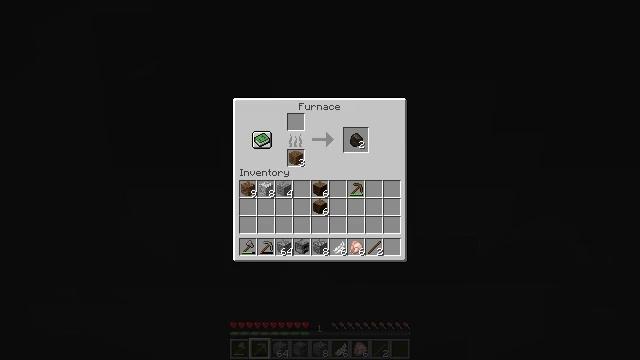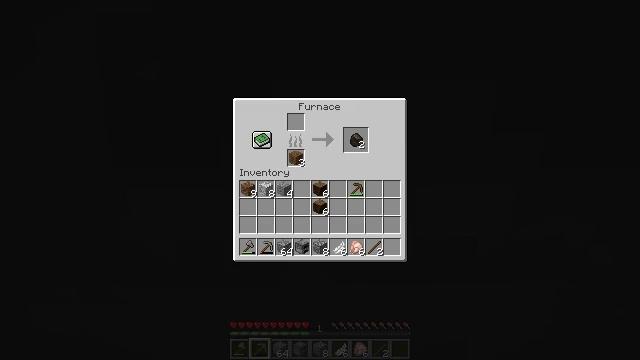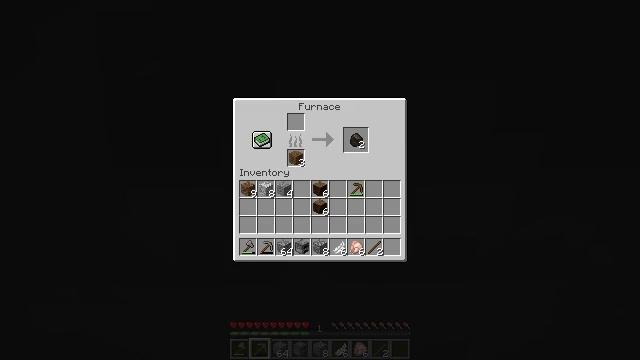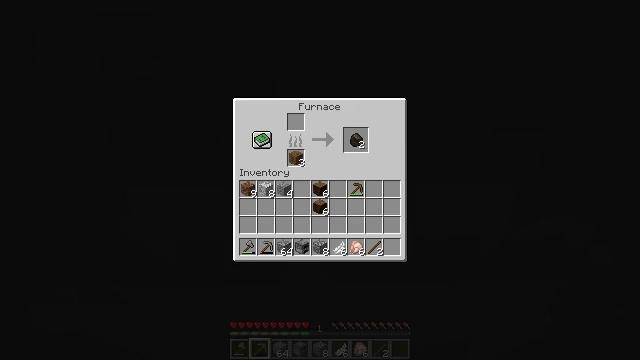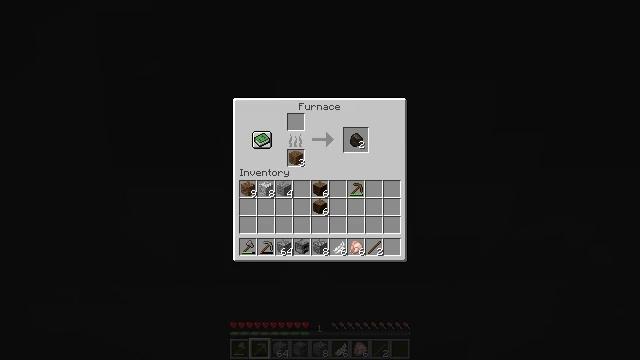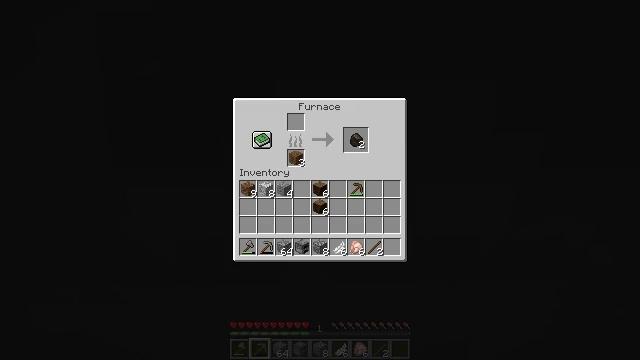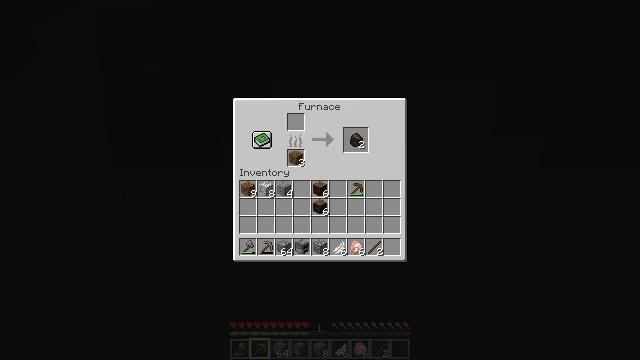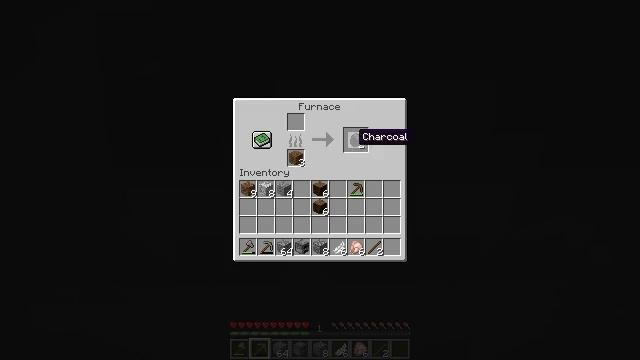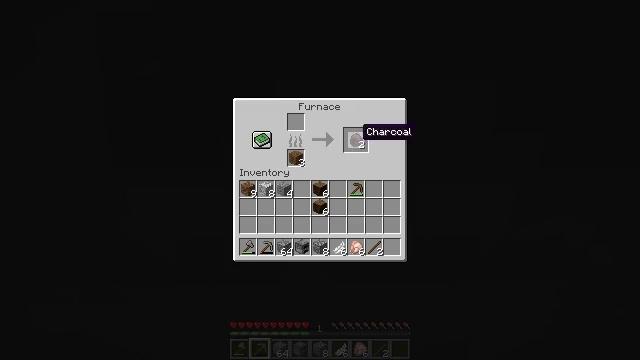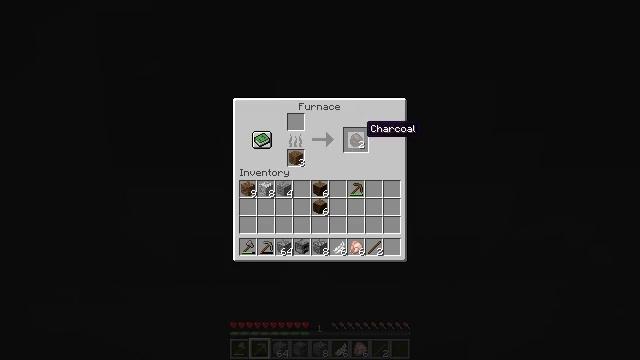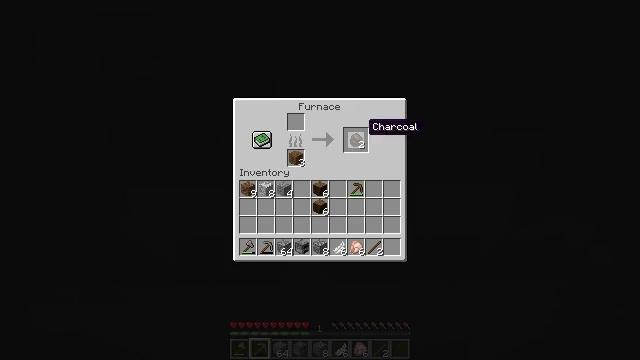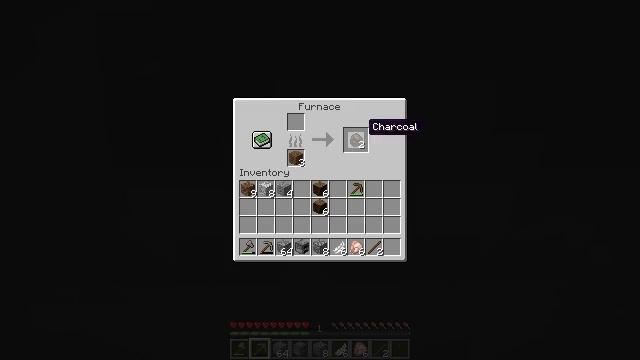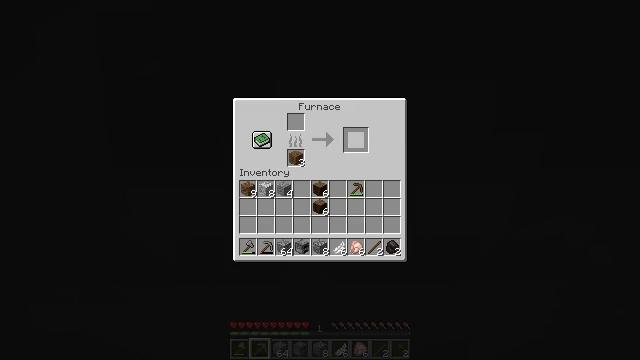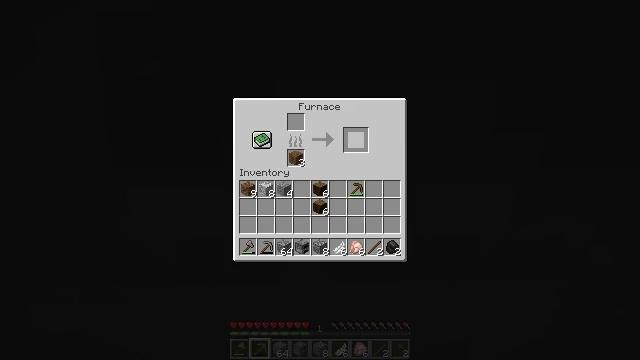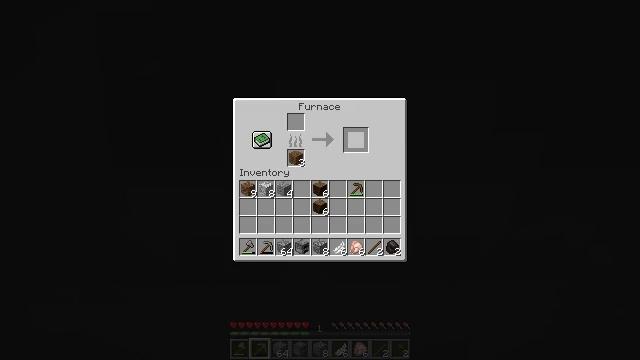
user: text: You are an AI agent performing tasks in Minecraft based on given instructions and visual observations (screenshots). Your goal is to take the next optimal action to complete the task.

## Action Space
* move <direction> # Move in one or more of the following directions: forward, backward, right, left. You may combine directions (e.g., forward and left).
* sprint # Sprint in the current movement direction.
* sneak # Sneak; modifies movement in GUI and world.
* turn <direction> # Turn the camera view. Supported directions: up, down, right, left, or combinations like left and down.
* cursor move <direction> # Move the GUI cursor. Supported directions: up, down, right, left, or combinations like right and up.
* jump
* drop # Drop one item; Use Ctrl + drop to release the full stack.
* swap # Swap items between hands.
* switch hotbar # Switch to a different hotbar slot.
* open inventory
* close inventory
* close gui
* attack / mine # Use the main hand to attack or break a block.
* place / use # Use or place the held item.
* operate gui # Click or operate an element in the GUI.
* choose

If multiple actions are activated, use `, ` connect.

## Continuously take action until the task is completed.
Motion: motion action
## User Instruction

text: Use logs and furnace to produce charcoal.
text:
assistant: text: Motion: cursor move up
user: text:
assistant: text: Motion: cursor move right and up
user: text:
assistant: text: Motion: no_op
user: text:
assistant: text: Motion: no_op
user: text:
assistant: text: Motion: no_op
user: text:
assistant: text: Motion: no_op
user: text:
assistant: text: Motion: no_op
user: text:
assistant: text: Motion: cursor move up
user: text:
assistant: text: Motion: no_op
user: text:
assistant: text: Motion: no_op
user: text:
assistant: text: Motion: no_op
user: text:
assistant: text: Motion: sneak
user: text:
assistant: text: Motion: sneak, operate gui
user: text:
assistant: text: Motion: sneak, operate gui
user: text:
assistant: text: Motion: sneak, operate gui
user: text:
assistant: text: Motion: sneak, operate gui
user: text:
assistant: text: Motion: sneak
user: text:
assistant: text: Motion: sneak